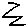
Label: zigzag